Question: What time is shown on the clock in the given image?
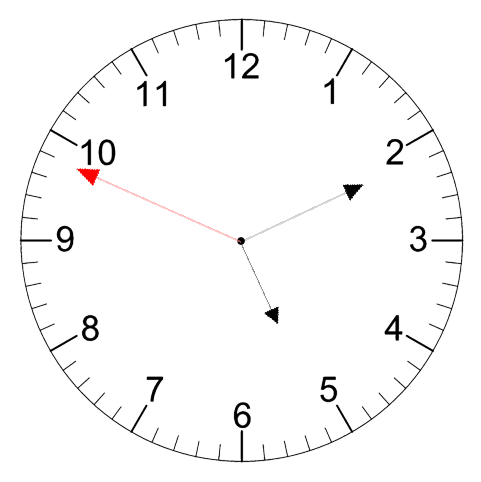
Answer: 05:10:49